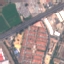
Land use / land cover: Highway